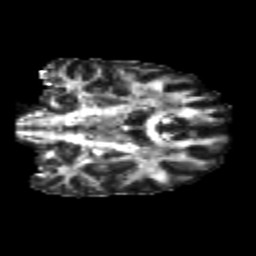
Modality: FA
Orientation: coronal
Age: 21
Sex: female
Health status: healthy
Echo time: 0.074 s